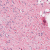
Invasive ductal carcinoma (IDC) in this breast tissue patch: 1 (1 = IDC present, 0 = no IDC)